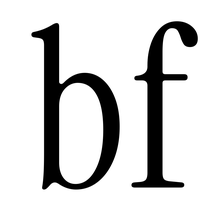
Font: InstrumentSerif-Regular